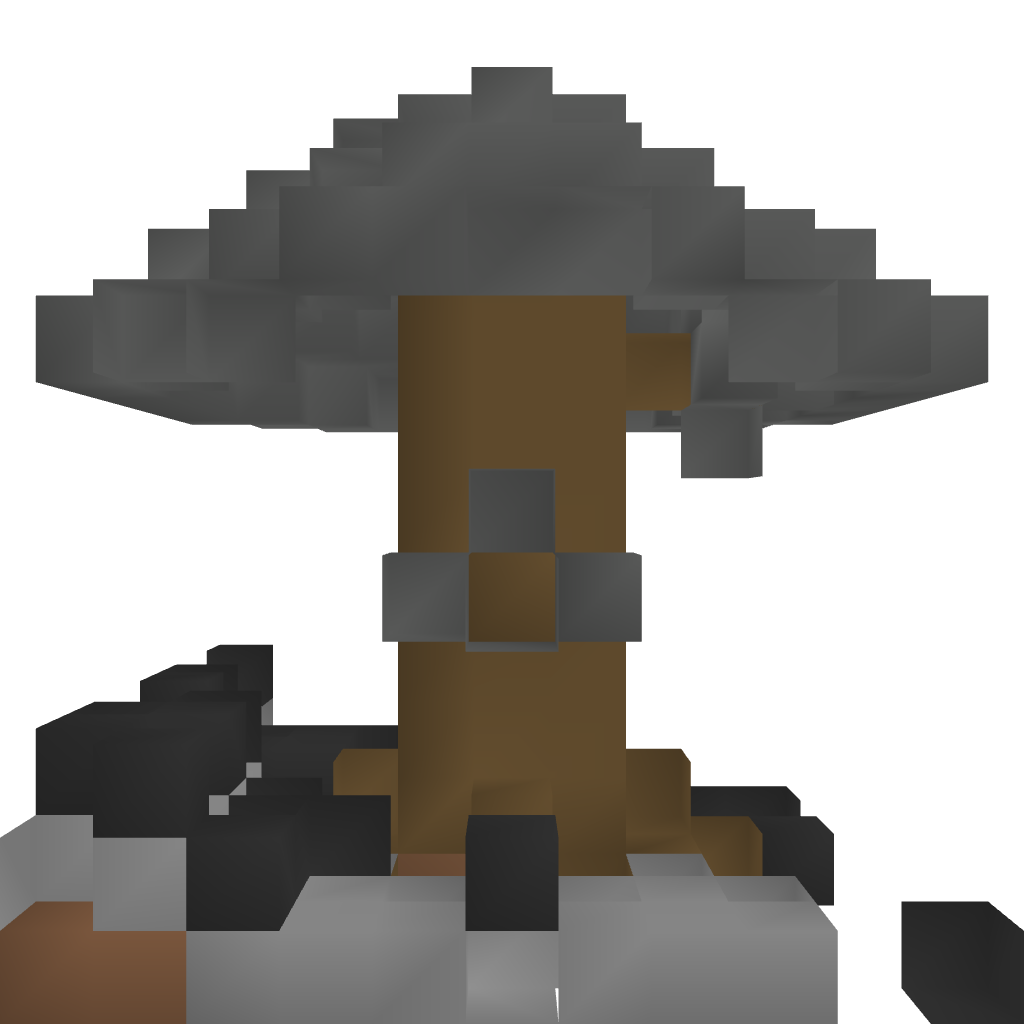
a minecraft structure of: Large oak tree